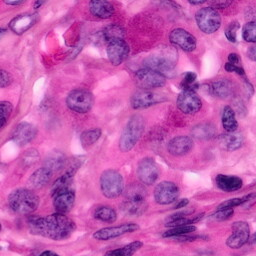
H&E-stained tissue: Pancreatic